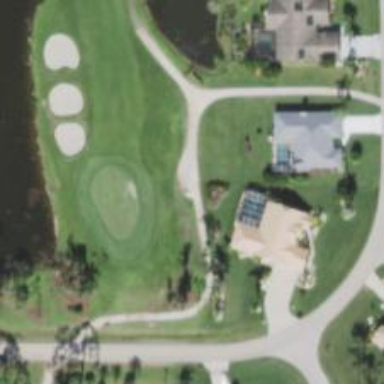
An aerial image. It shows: Footway that doubles as golf path.